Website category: university
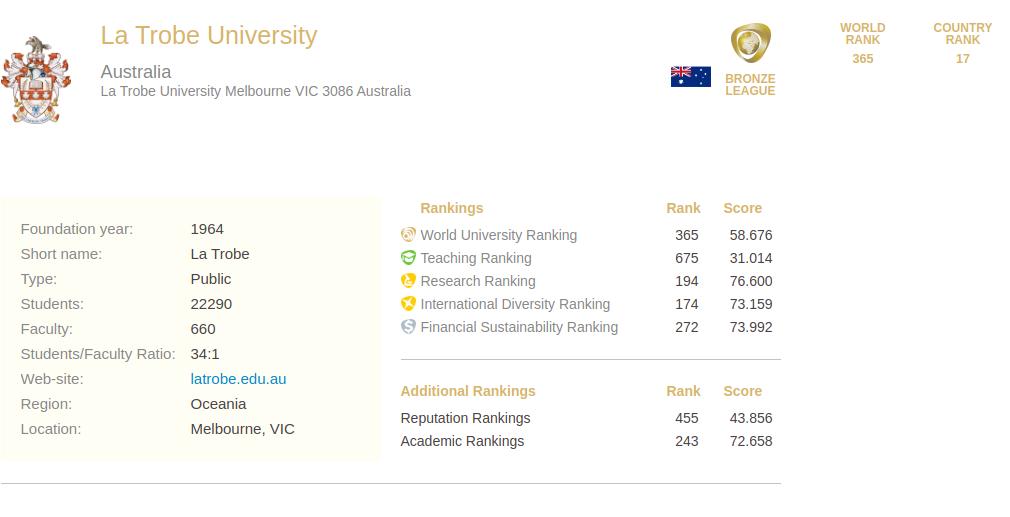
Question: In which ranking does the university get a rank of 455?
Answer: Reputation Rankings

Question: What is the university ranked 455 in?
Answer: Reputation Rankings

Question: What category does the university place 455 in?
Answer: Reputation Rankings

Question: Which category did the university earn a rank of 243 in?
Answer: Academic Rankings

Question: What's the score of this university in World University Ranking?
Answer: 58.676

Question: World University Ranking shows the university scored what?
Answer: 58.676

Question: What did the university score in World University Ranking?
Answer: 58.676

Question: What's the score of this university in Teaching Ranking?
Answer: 31.014

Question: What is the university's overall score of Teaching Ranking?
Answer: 31.014

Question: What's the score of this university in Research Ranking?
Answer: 76.600

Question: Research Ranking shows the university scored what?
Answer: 76.600

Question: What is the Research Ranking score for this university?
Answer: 76.600

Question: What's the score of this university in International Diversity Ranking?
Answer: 73.159

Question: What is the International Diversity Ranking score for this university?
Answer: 73.159

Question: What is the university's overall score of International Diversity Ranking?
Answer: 73.159

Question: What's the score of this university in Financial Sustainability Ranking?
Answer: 73.992

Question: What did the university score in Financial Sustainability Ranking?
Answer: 73.992

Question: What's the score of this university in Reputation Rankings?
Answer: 43.856

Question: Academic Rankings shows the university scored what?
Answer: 72.658

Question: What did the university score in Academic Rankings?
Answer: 72.658

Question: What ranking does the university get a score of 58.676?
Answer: World University Ranking

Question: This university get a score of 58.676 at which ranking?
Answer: World University Ranking

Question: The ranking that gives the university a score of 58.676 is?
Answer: World University Ranking

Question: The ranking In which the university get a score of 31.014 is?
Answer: Teaching Ranking

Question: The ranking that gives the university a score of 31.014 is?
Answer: Teaching Ranking

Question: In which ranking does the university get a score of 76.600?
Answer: Research Ranking

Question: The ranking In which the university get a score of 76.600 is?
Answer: Research Ranking

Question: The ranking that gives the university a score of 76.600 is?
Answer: Research Ranking

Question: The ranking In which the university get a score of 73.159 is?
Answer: International Diversity Ranking

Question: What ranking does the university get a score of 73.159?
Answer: International Diversity Ranking

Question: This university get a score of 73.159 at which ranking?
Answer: International Diversity Ranking

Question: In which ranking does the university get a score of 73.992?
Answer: Financial Sustainability Ranking

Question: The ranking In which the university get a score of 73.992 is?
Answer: Financial Sustainability Ranking

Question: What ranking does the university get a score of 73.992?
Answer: Financial Sustainability Ranking

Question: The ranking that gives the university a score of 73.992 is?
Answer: Financial Sustainability Ranking

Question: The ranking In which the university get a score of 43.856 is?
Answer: Reputation Rankings

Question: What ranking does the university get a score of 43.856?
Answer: Reputation Rankings

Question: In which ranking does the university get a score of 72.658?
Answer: Academic Rankings

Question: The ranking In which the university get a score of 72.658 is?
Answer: Academic Rankings

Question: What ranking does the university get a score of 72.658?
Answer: Academic Rankings

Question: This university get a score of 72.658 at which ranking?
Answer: Academic Rankings